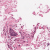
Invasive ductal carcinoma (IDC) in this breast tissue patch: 0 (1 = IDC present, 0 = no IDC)